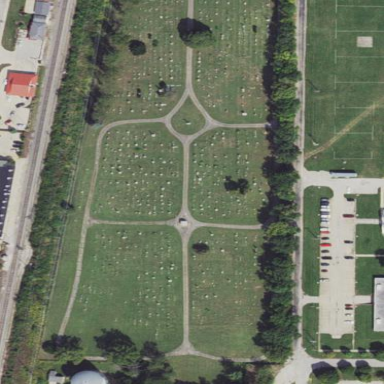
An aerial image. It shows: Cemetery.